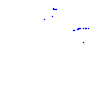
Particle: pion